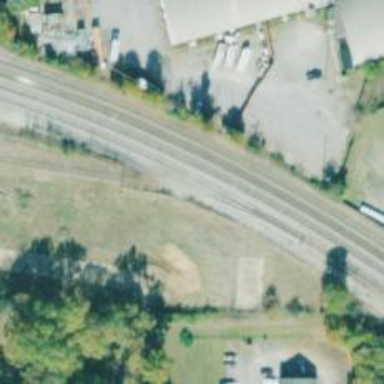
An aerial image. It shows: Disused railway spur service.